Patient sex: M
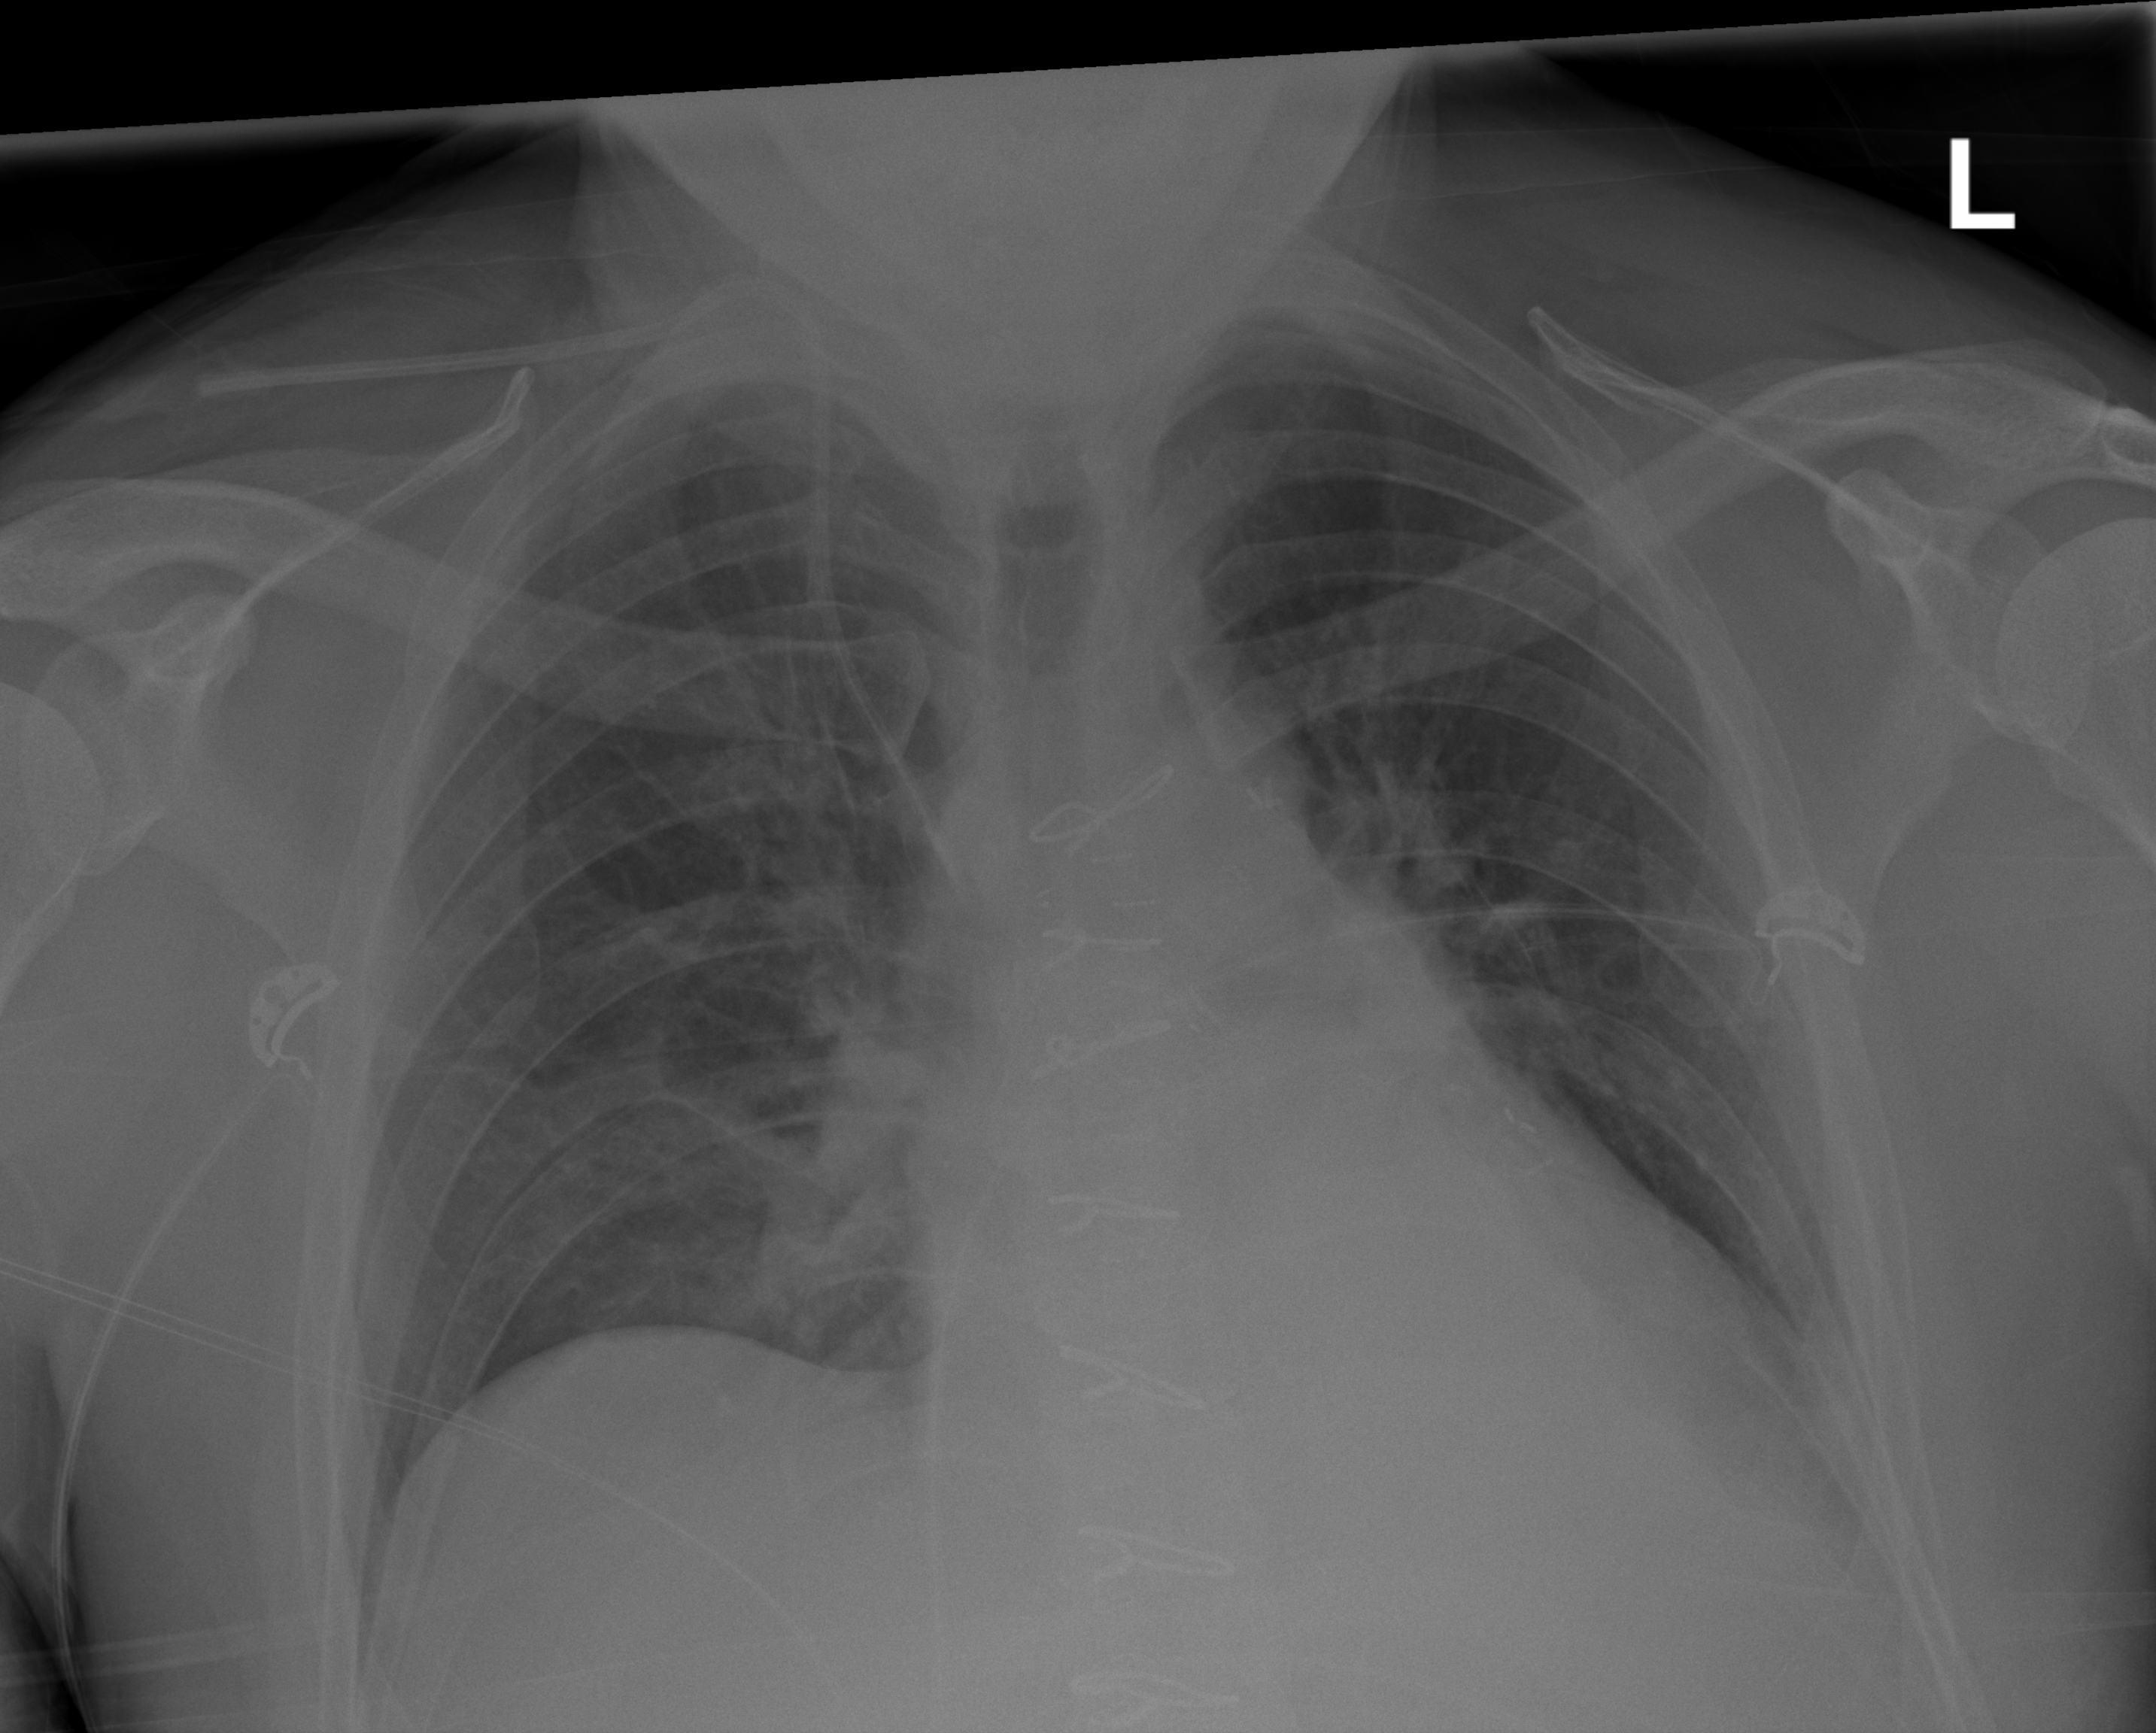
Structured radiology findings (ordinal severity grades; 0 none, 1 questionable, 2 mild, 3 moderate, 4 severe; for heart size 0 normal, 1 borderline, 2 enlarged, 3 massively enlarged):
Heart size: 2
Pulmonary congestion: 2
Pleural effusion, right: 0
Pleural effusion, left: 2
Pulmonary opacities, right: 1
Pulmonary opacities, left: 1
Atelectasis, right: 1
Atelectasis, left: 2